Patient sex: M
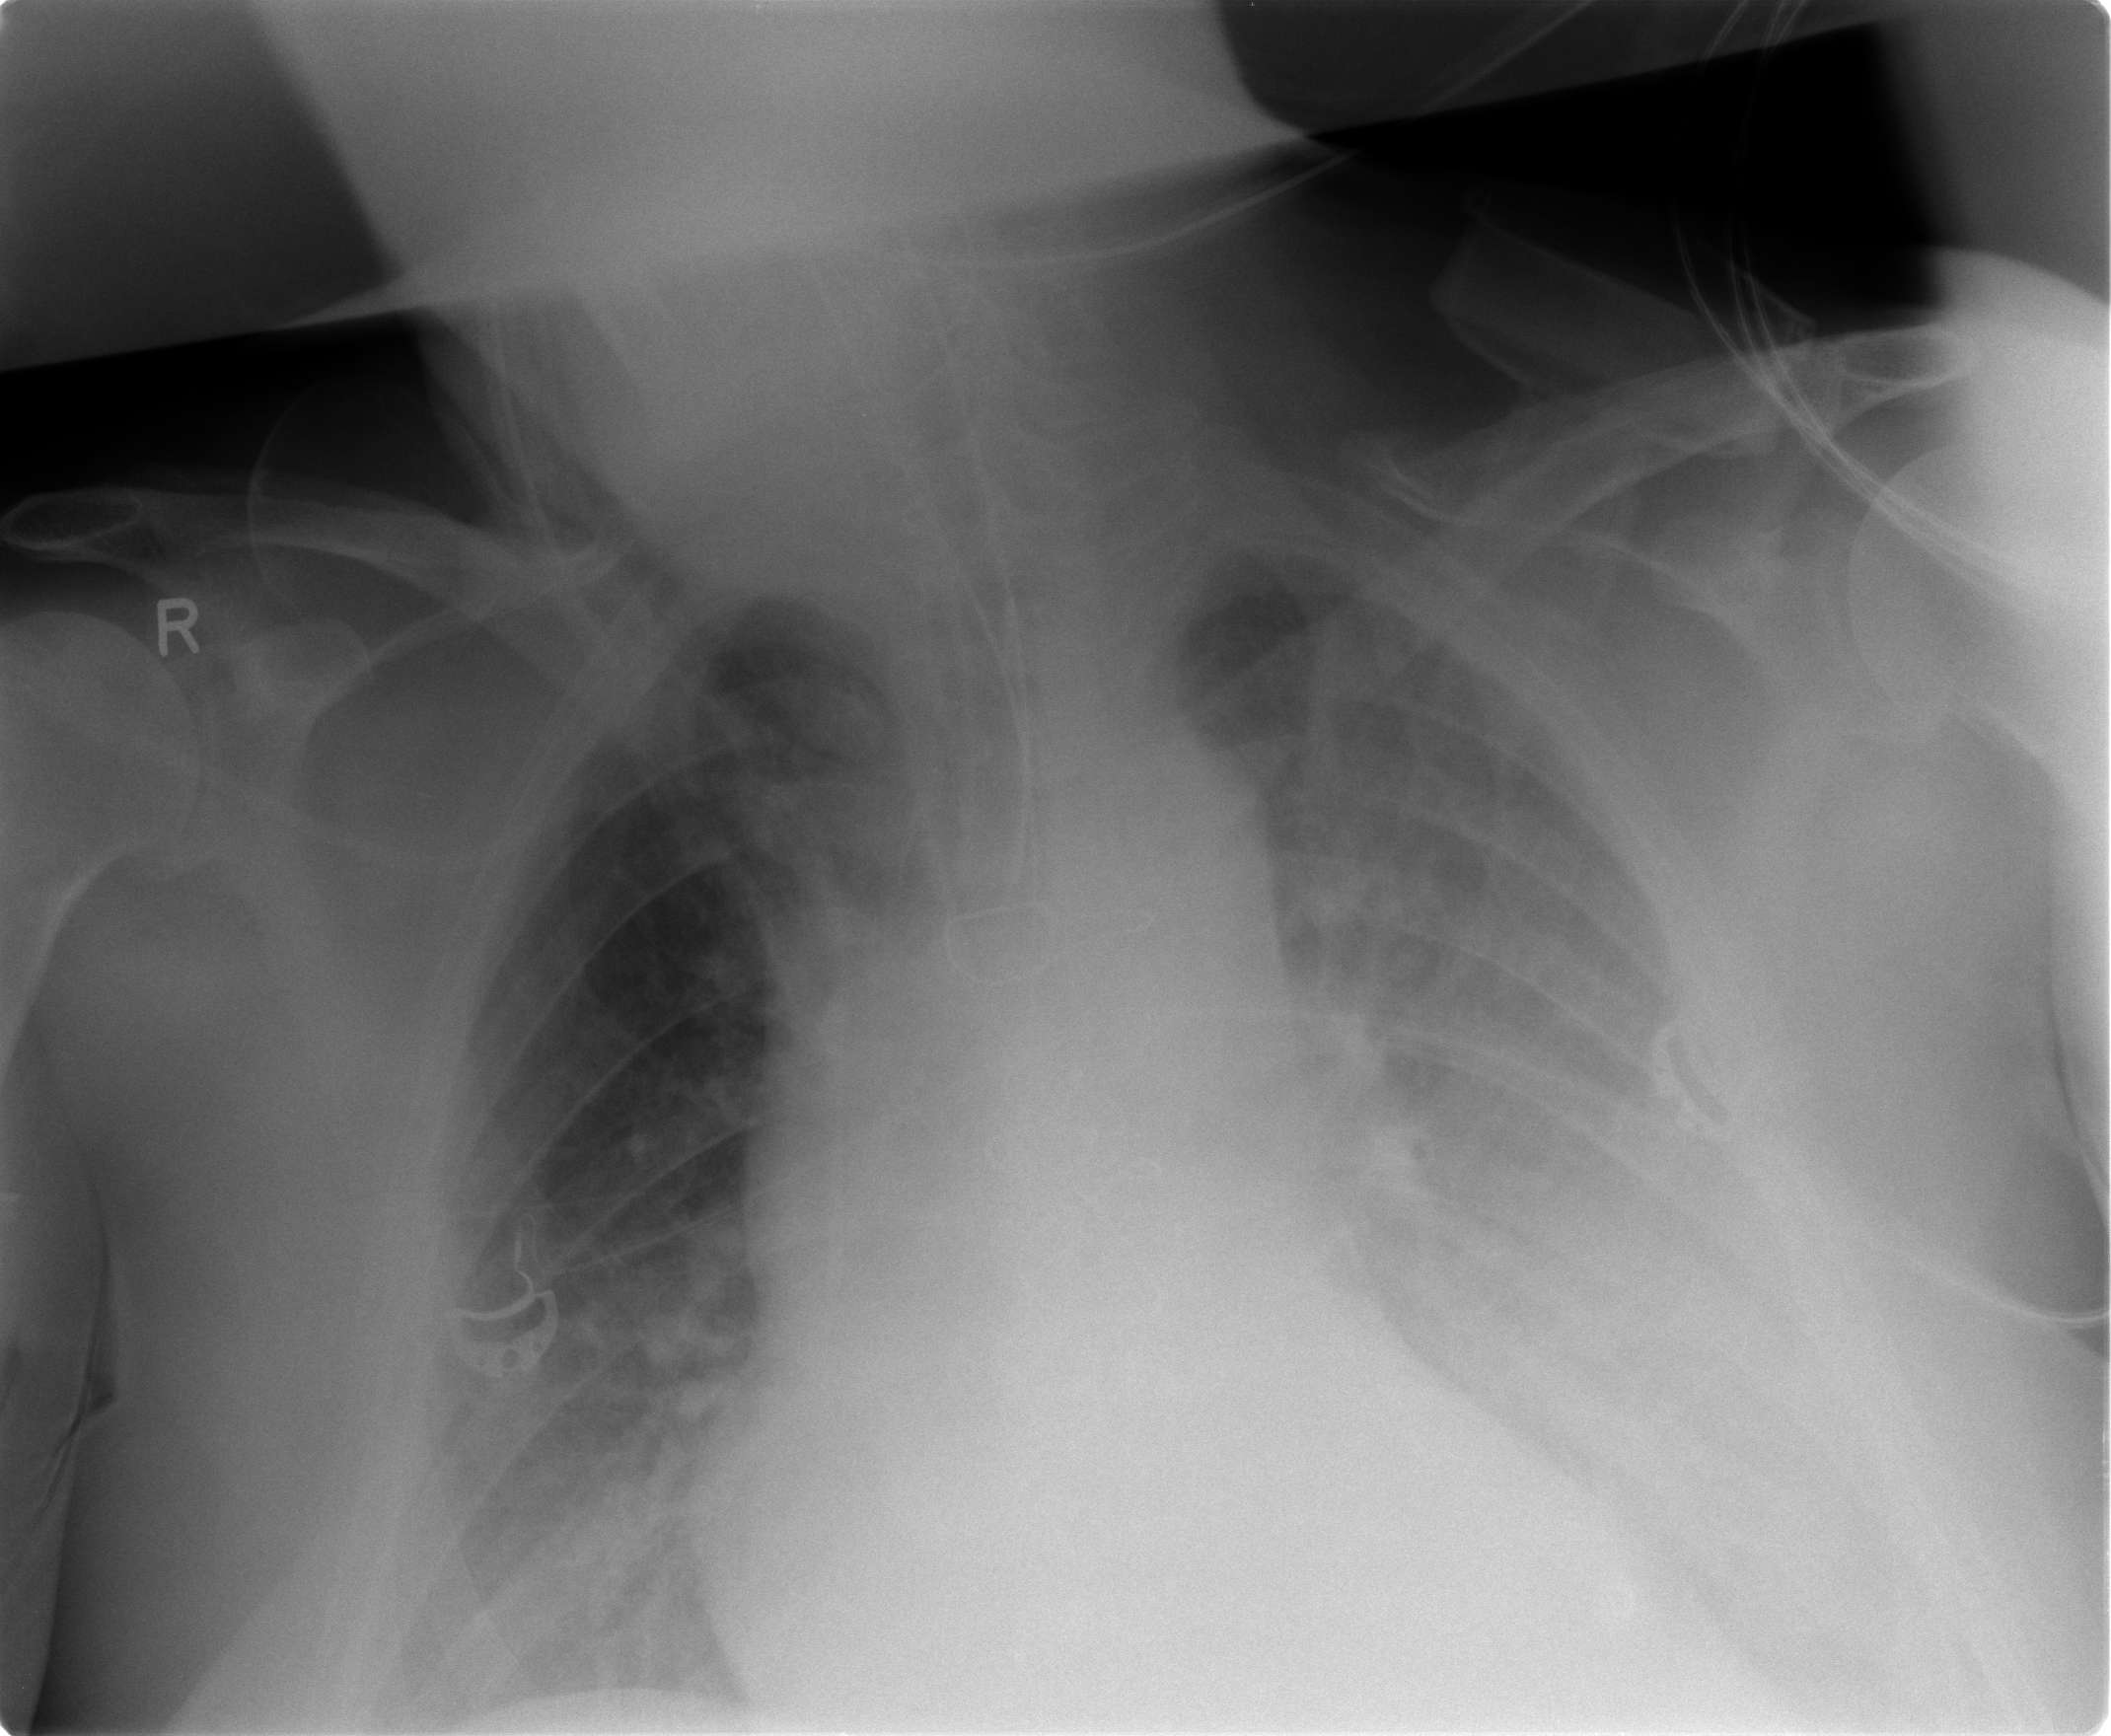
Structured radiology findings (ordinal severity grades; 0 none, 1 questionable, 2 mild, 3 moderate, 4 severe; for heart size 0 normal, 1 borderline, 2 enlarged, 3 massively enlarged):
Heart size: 2
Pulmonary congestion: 2
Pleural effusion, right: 0
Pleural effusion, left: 3
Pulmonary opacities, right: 0
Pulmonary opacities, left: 2
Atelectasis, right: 2
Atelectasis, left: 3